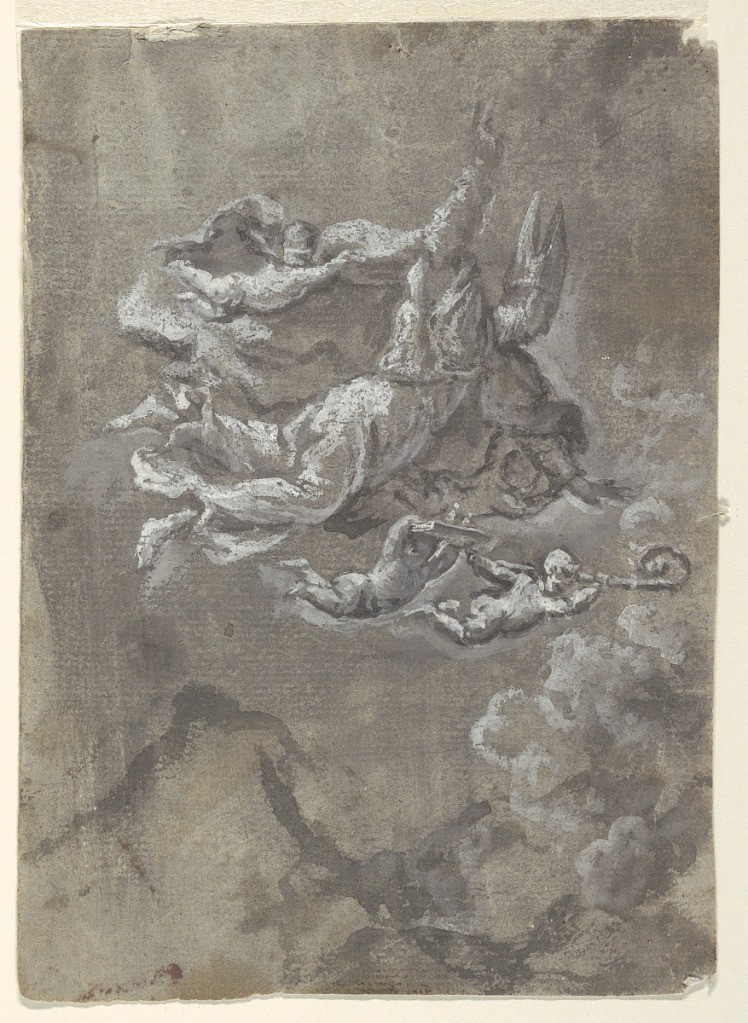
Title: Saint Gennaro Calming Vesuvius
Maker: Andrea Vaccaro, Italian, 1604 - 1670
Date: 17th century
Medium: Brush and gray, white wash on paper
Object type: Drawing
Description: Figure of Saint Gennaro at center, flying over Mount Vesuvius with winged putti around him.  The putto above him is holding his robe, the putto to the bottom right is holding a book, and the one to the bottom left is holding his crozier.